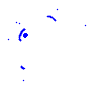
Particle: pion